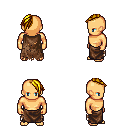
a pixel art fantasy rpg character, male body template, human, tanned skin, brown tattered cape, robe skirt, blonde long mohawk hairstyle, four views (front, back, left, right), 2x2 character sprite sheet, small pixel art, hard edges, no anti-aliasing